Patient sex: F
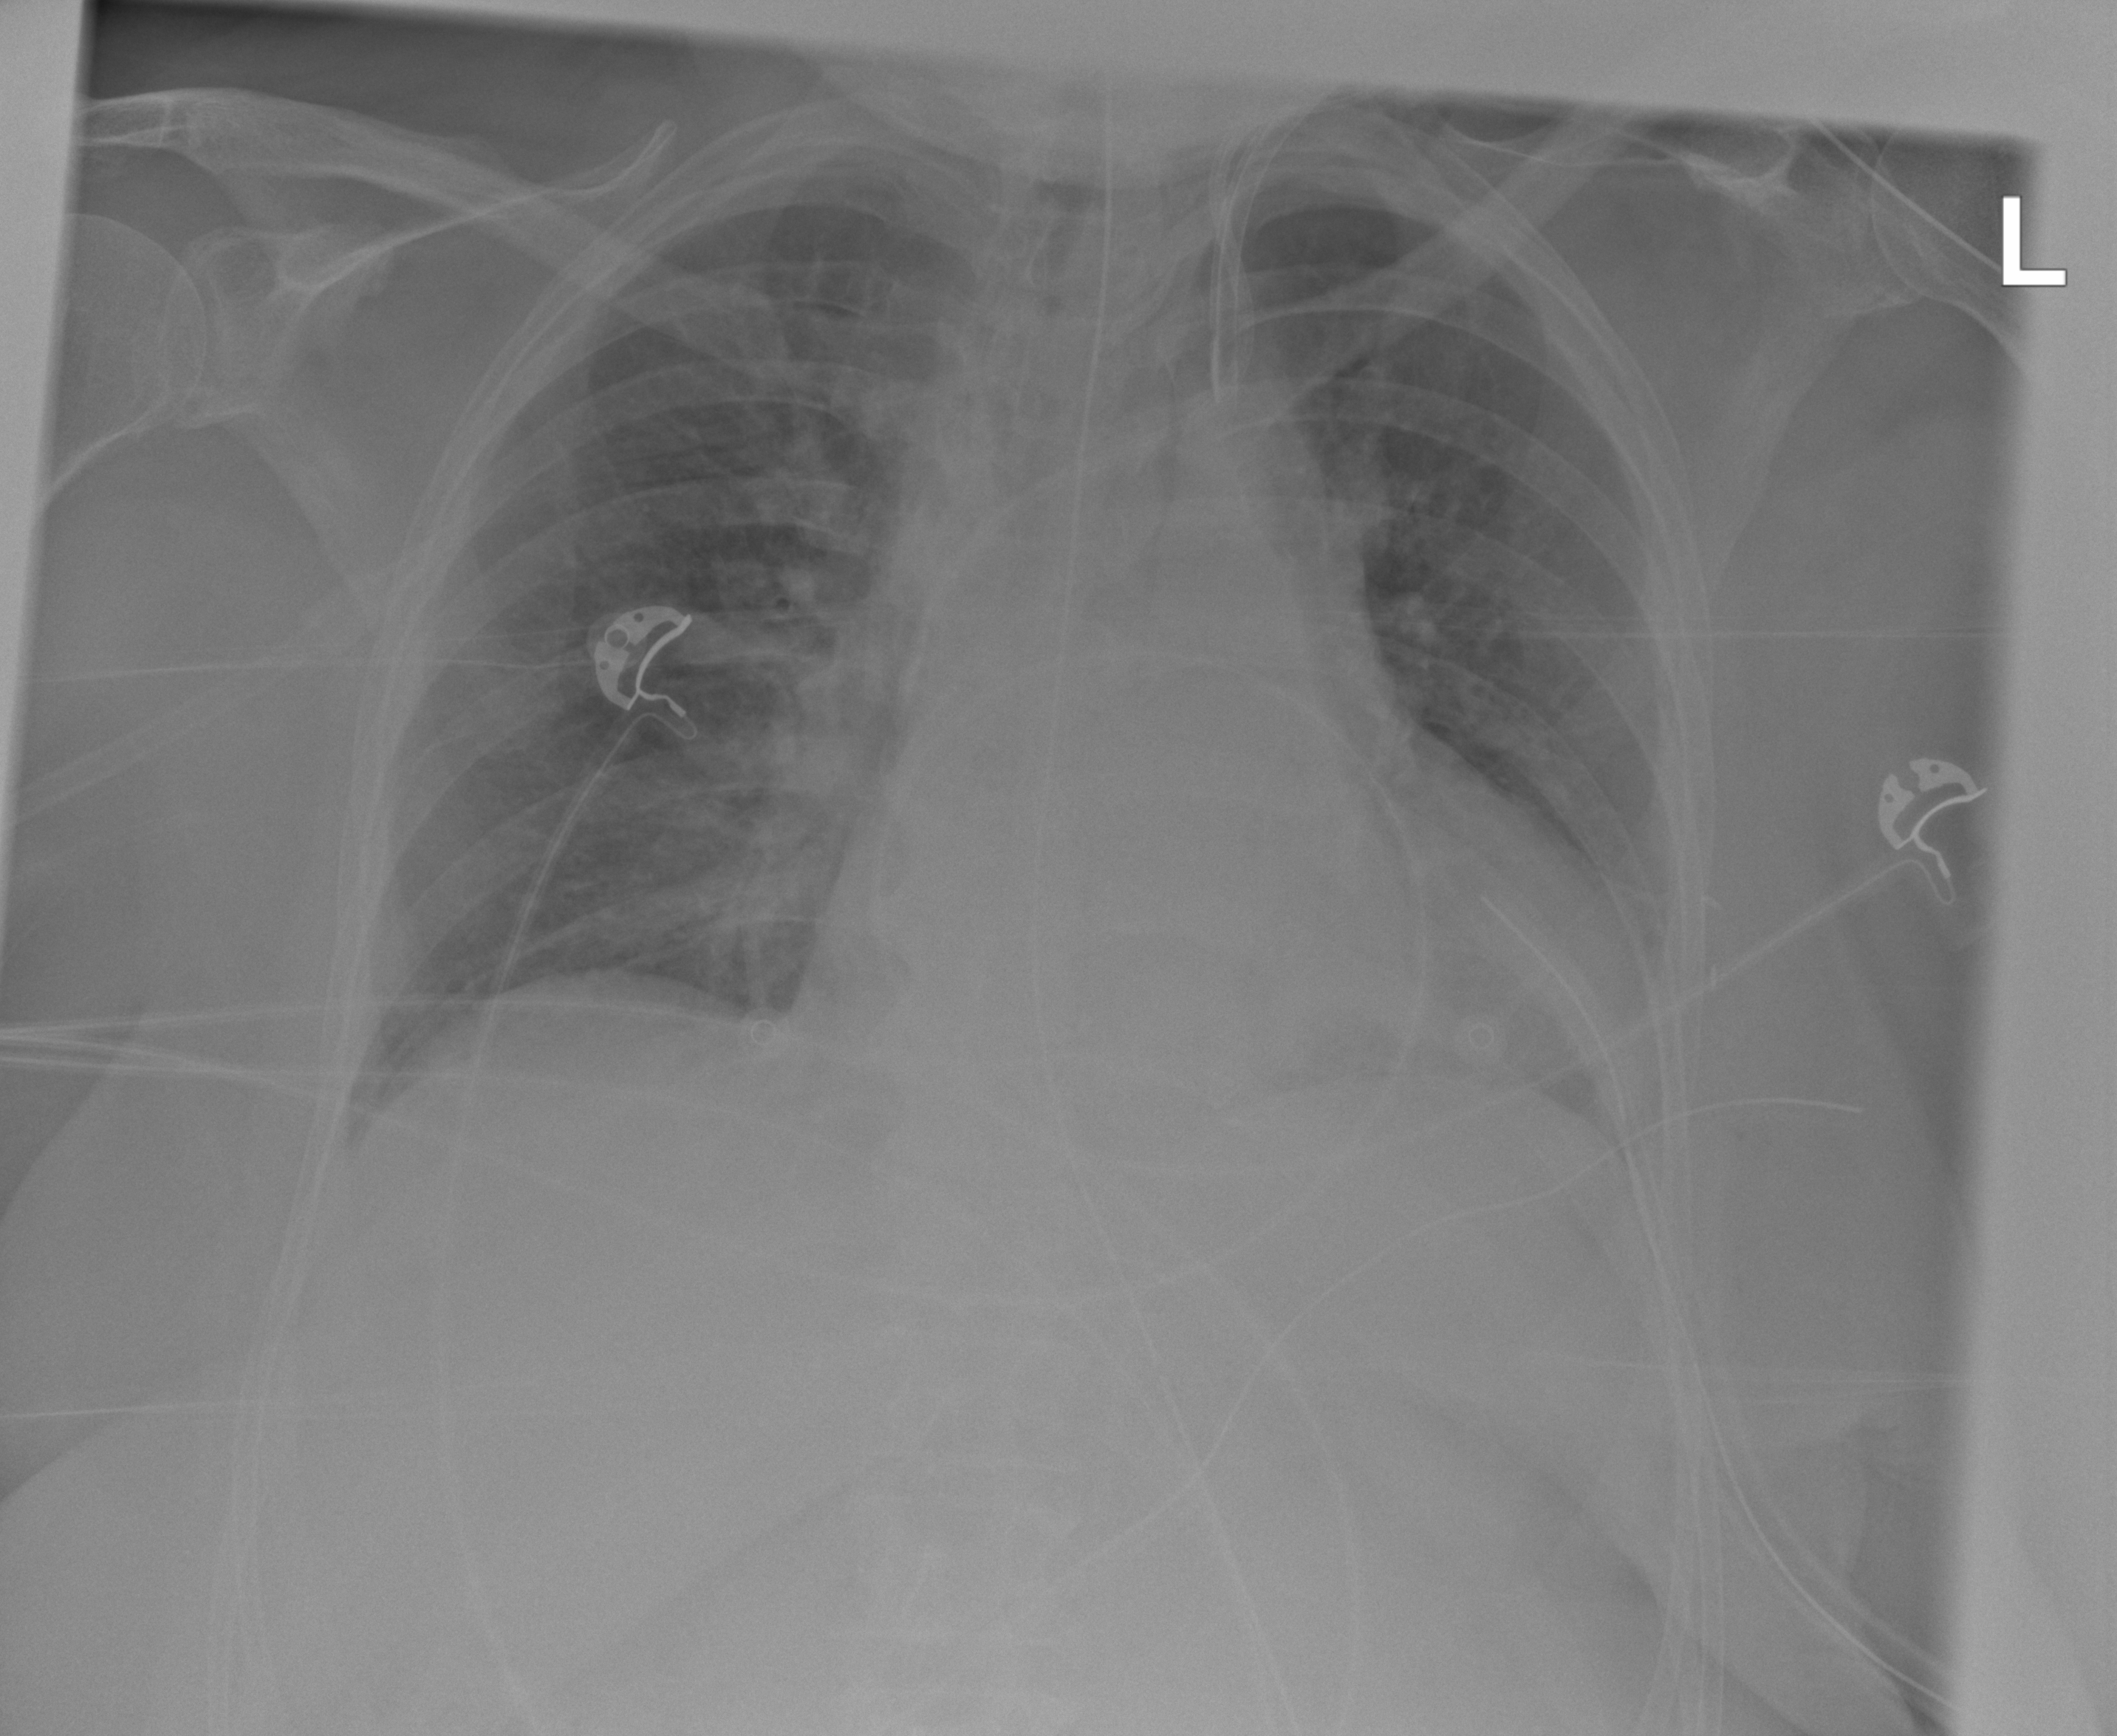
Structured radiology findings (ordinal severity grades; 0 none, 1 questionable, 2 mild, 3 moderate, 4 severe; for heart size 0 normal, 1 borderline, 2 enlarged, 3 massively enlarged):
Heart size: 2
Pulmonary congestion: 0
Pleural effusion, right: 0
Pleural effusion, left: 0
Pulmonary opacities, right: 0
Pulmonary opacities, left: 0
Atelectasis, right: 0
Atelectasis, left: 2